Question: I have a CSV file that looks like:
'''
Header1,Header2,Header3
value1,value2,value3
value11,value12,value13
value21,value22,value23
'''
etc...
When I use this code to parse through it:
'''
$csvData = file_get_contents($file_url);
$lines = explode(" ", $csvData);
$array = array();
foreach ($lines as $line) {
$array[] = str_getcsv($line);
}
dpm($array);
'''
the first value of a line always ends up being part of the end of the last header:

EDIT: There must have been an issue with cache as this is working fine.
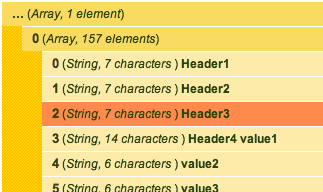
Answer: For reading CSV file explode() and file_get_contents() are not the correct options. Go for <URL>
You can do like below for reading CSV file:
'''
<?php
$row = 1;
if (($handle = fopen("test.csv", "r")) !== FALSE) {
while (($data = fgetcsv($handle, 1000, ",")) !== FALSE) {
$num = count($data);
echo "<p> $num fields in line $row: <br /></p>
";
$row++;
for ($c=0; $c < $num; $c++) {
echo $data[$c] . "<br />
";
}
}
fclose($handle);
}
?>
'''